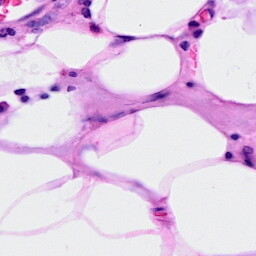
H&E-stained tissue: Breast